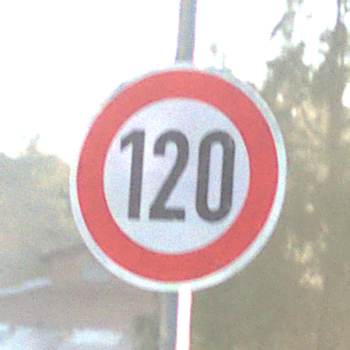
Verkehrszeichen: Geschwindigkeit120
Umgebung: Outdoor, Nature
Tageszeit: SunriseSunset
Wetter: Clear
Licht: Natural
Jahreszeit: NotSpecified
Kontrast: HighContrast